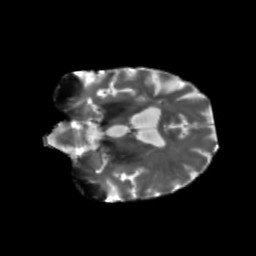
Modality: T2w
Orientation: coronal
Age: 64
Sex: male
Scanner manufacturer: siemens
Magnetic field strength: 3 T
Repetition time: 5.25 s
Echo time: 0.08 s